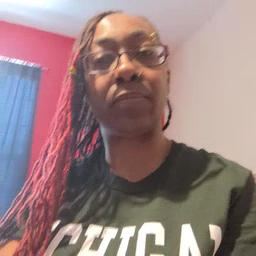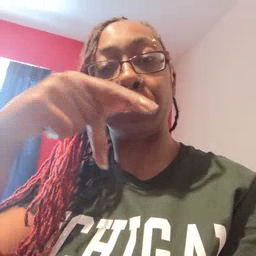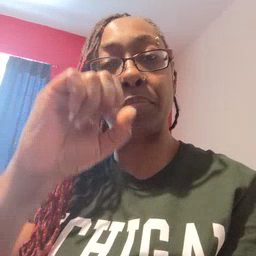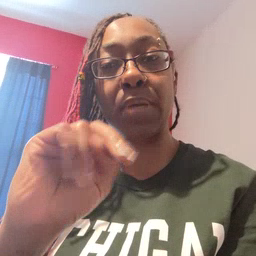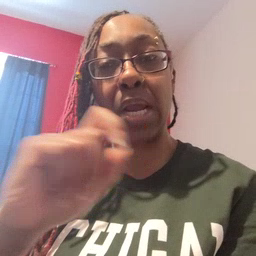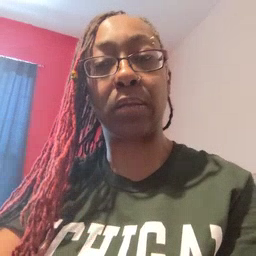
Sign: pen